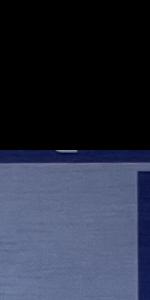
Label: Empty